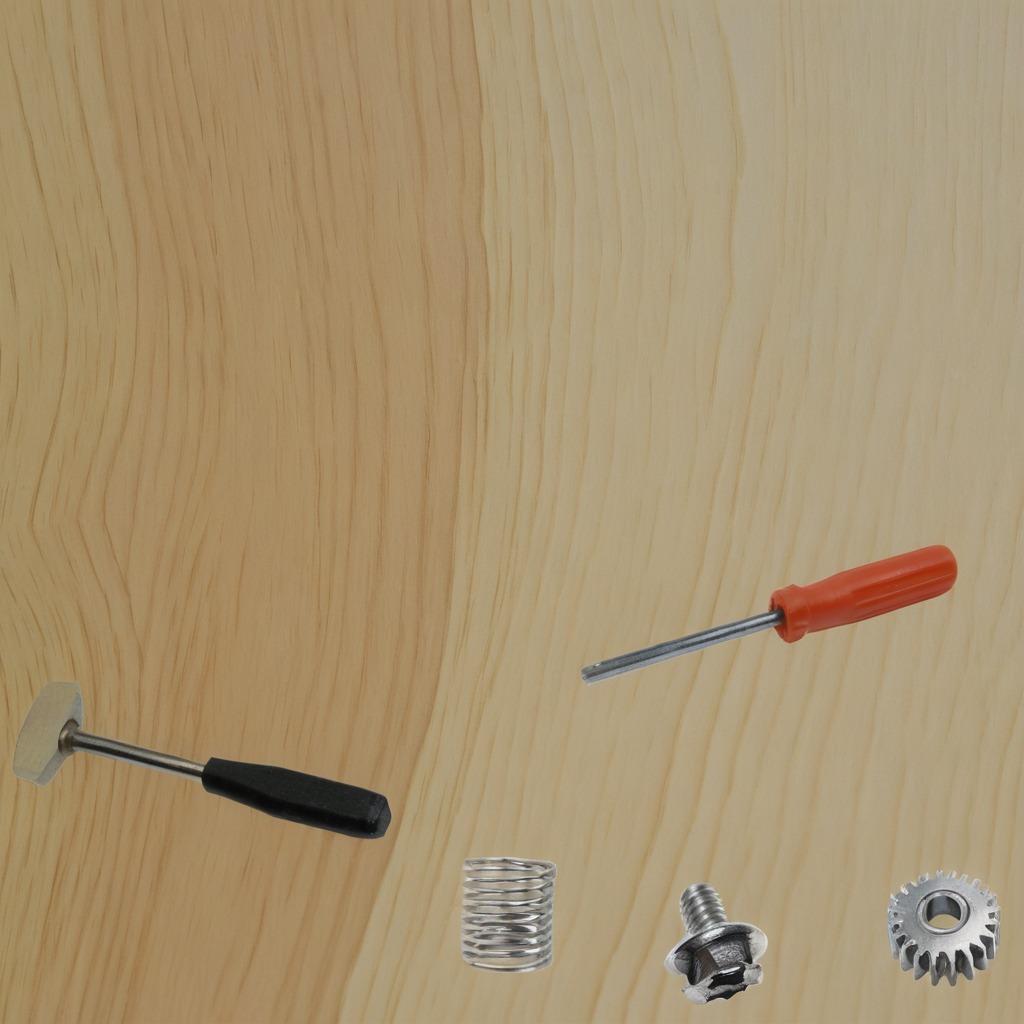
A steel gear with teeth, a hammer, a metal machine screw, a coiled metal spring, and a screwdriver are lying on the plywood surface in a paint workshop lit by afternoon window light.